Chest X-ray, PA view. Patient: 59 years old, sex F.
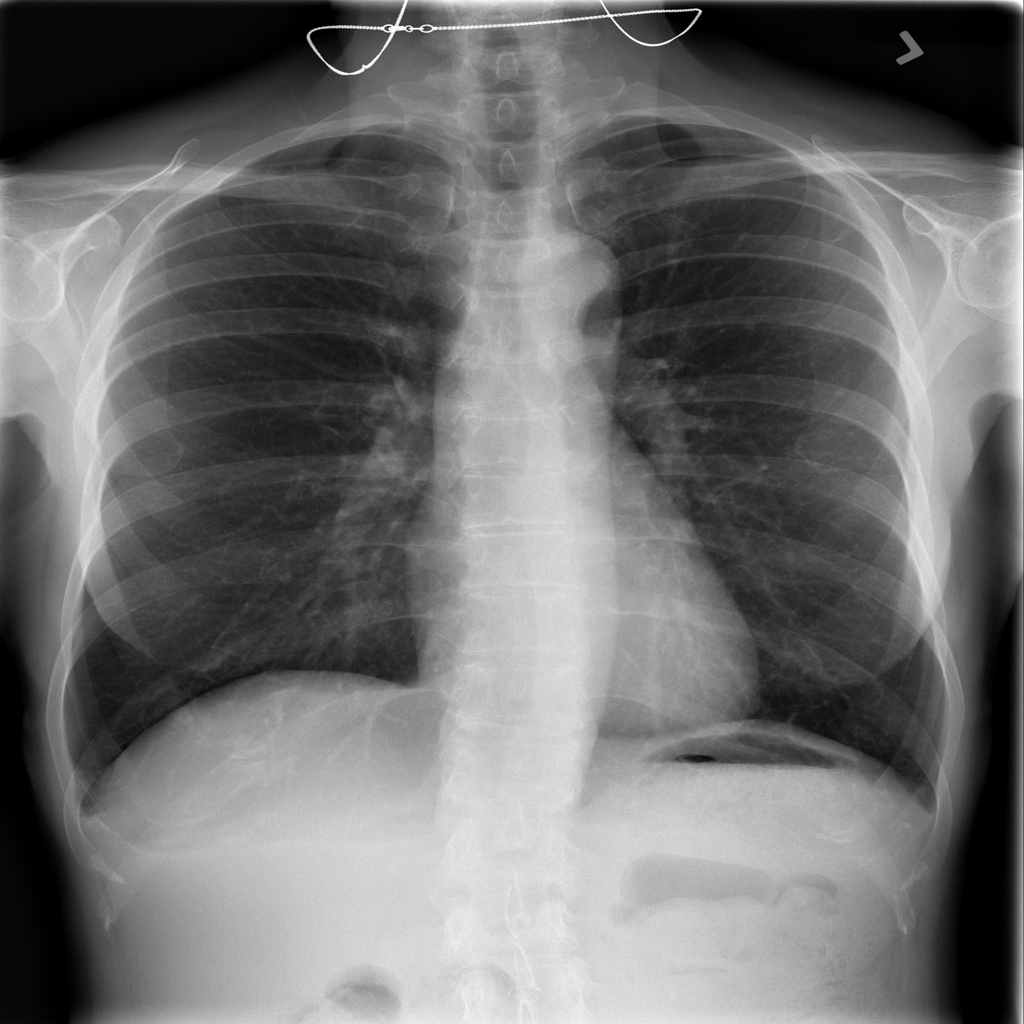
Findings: No Finding